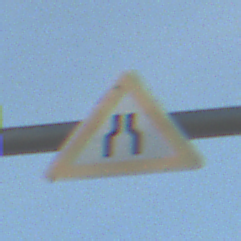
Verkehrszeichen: VerengteFahrbahn
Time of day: MorningAfternoon
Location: Outdoor (Suburban)
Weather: PartlyCloudy
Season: NotSpecified
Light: Natural